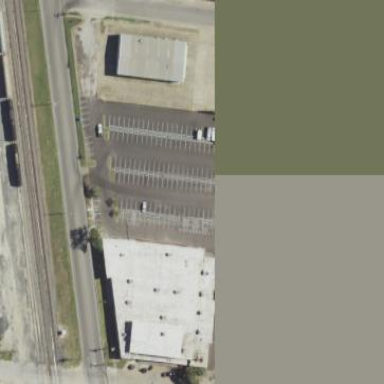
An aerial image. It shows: Parking area with surface.